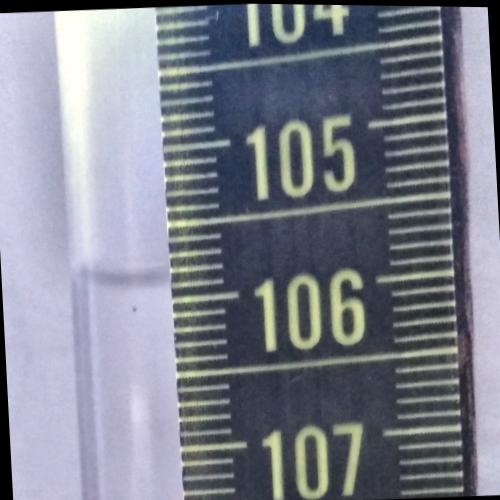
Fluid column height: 105.9 cm